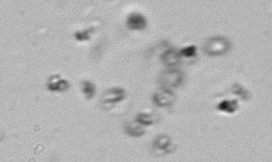
Label: Phaeocystis